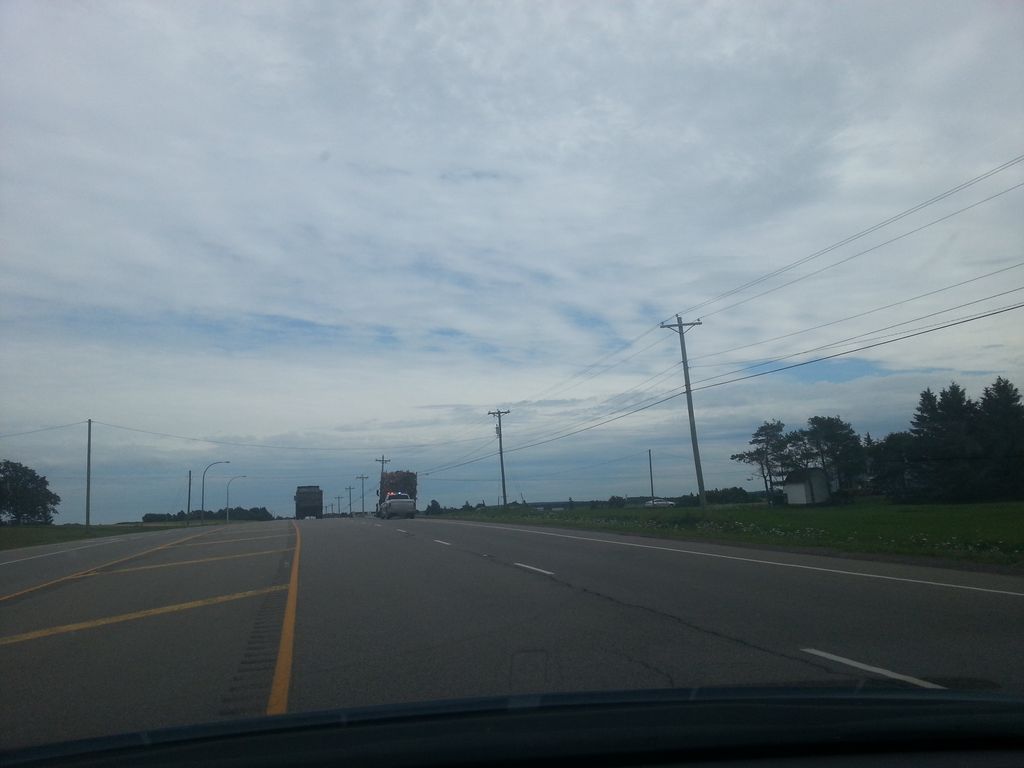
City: charlottetown